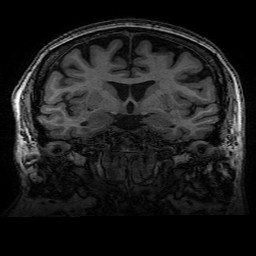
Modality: T1w
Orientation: sagittal
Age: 72
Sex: female
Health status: healthy
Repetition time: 2.53 s
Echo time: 0.0034 s